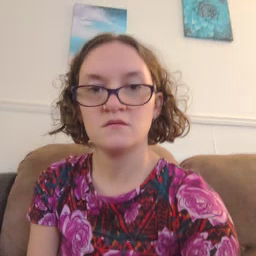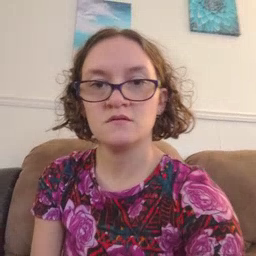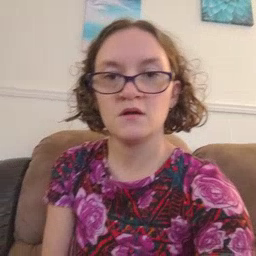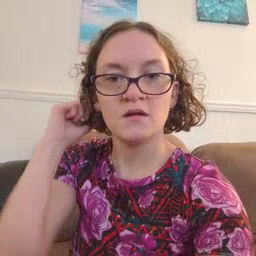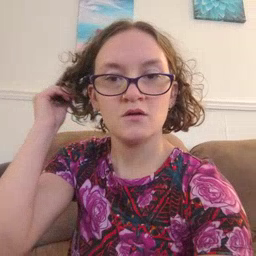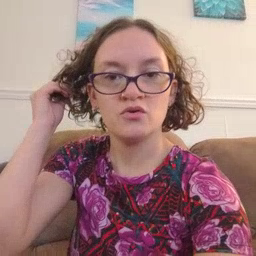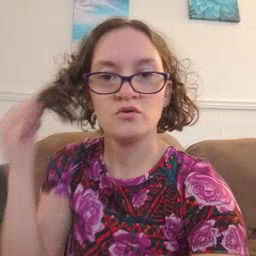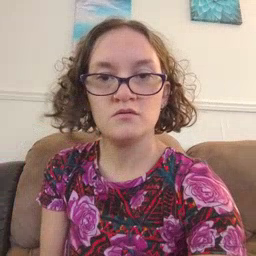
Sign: hair